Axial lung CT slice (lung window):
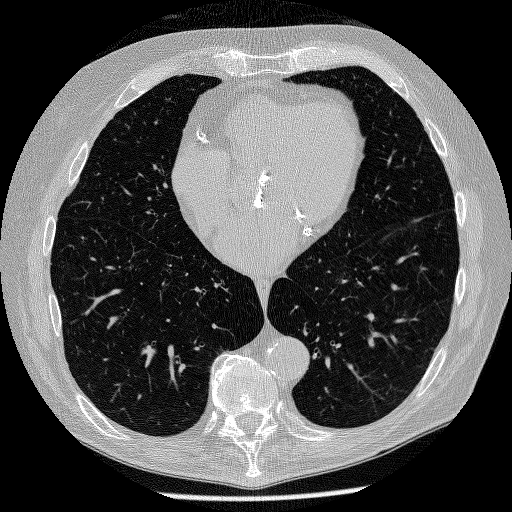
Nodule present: no